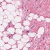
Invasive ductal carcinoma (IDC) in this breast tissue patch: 0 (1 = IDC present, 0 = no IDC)